Question: I'm using bootstrap 2.0 to make a fluid layout. However, I find it break bad when the browser is resize or when I see it from a iPhone:

This is my markup:
'''
<div id="features" class="row-fluid">
<div class="span12">
<ul class="thumbnails">
<li class="span4">
<div class="thumbnail">
<img src="http://placehold.it/128x128" width="128" height="128" alt="Orders" />
<h3>Pedidos</h3>
<p>Genera ordenes de pedidos para su facturacion posterior</p>
</div>
</li>
<li class="span4">
<div class="thumbnail">
<img src="http://placehold.it/128x128" width="128" height="128" alt="Invoices" />
<h3>Facturas</h3>
<p>Factura las ventas realizadas</p>
</div>
</li>
<li class="span4">
<div class="thumbnail">
<img src="http://placehold.it/128x128" width="128" height="128" alt="Customers" />
<h3>Clientes</h3>
<p>Ingrese & actuelize los datos de los clientes</p>
</div>
</li>
<li class="span4">
<div class="thumbnail">
<img src="http://placehold.it/128x128" width="128" height="128" alt="Products & Stock" />
<h3>Productos</h3>
<p>Ingrese & actuelize los datos de los productos y su inventario</p>
</div>
</li>
<li class="span4">
<div class="thumbnail">
<img src="http://placehold.it/128x128" width="128" height="128" alt="Sincronization with ERP" />
<h3>Impresion</h3>
<p>Genera impresion de tiquets en papel con la impresora P25</p>
</div>
</li>
<li class="span4">
<div class="thumbnail">
<img src="http://placehold.it/128x128" width="128" height="128" alt="Sincronization with ERP" />
<h3>Sincronizacion</h3>
<p>Sincroniza los datos con ERPs seleccionados</p>
</div>
</li>
</ul>
</div><!--/span-->
</div><!--/row-->
'''
(The same markup with zero CSS aplied break bad too)
I have tried by CSS to put a width/height but that break the flow.
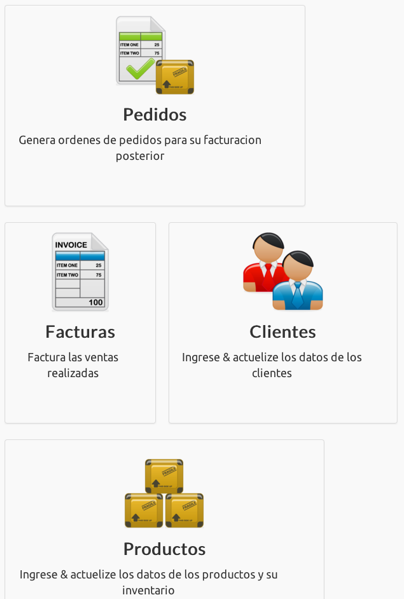
Answer: Bootstrap now have responsive support, and the 3.0 Branch <URL>.